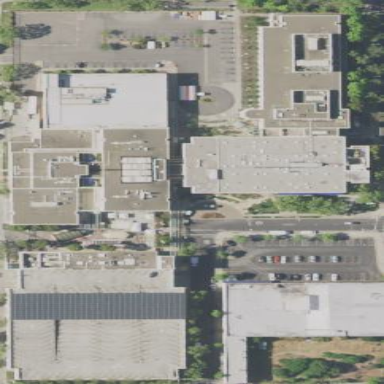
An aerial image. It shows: Hospital providing healthcare services.